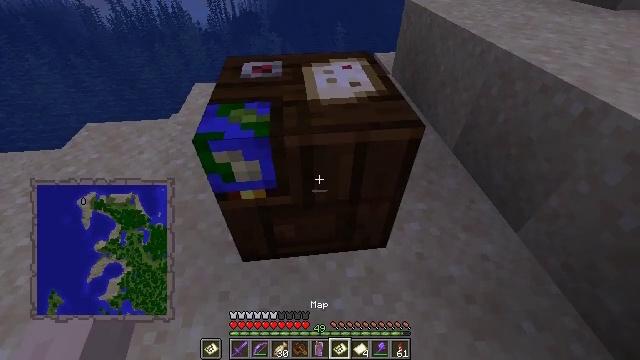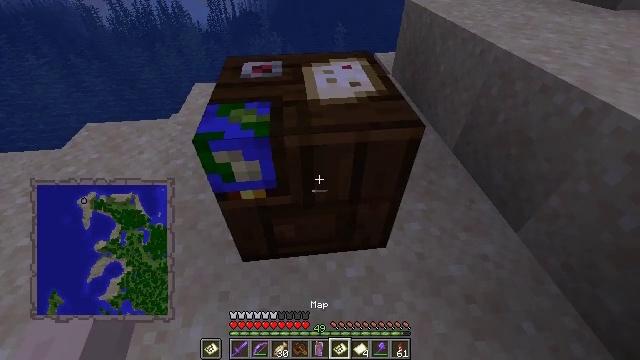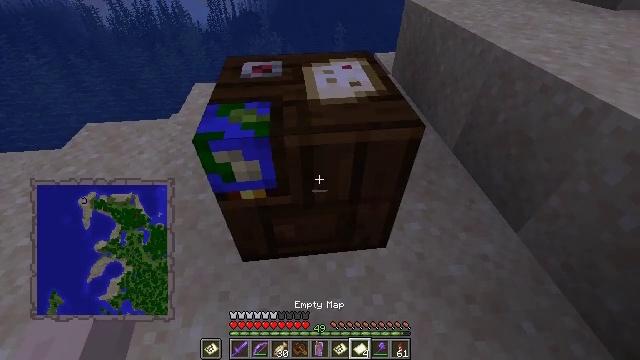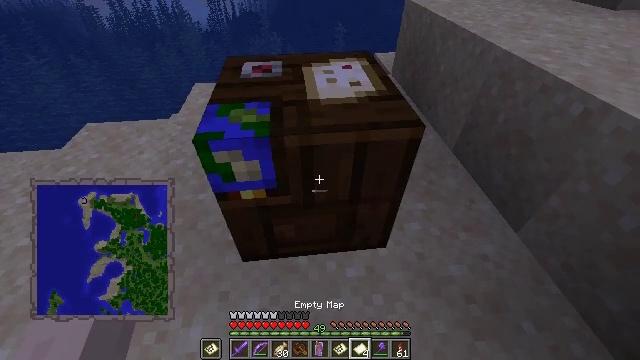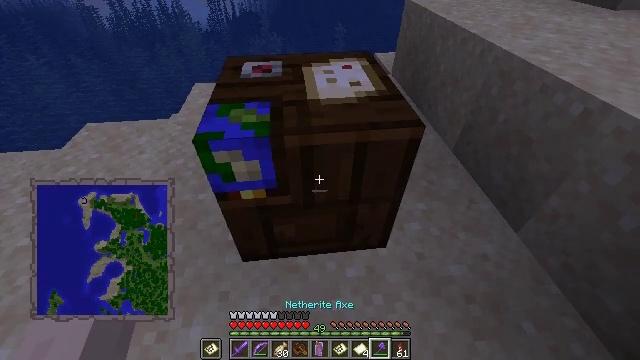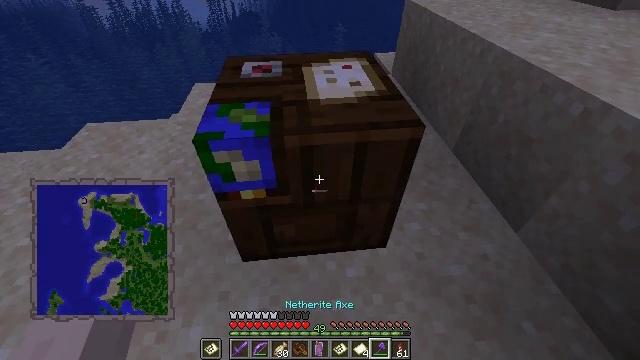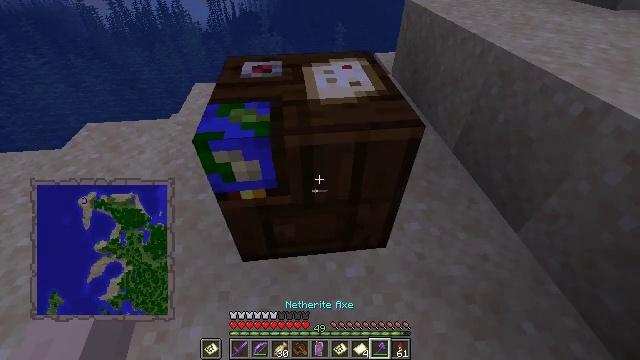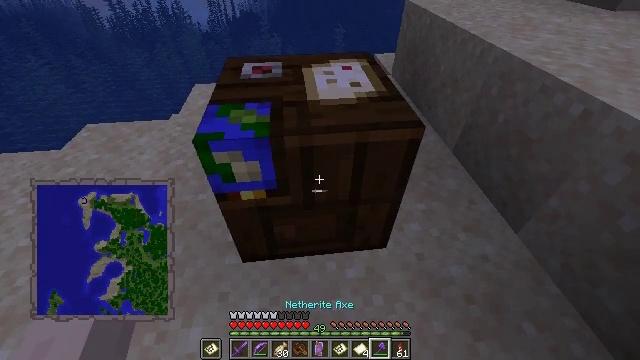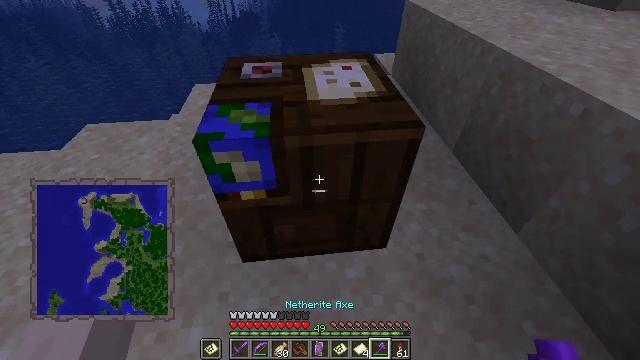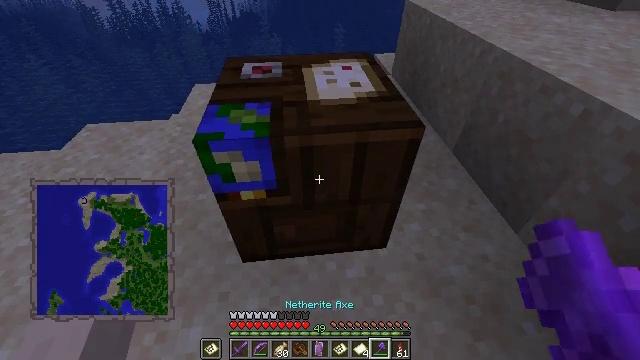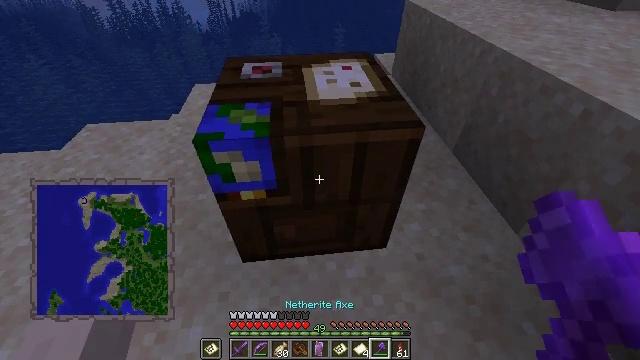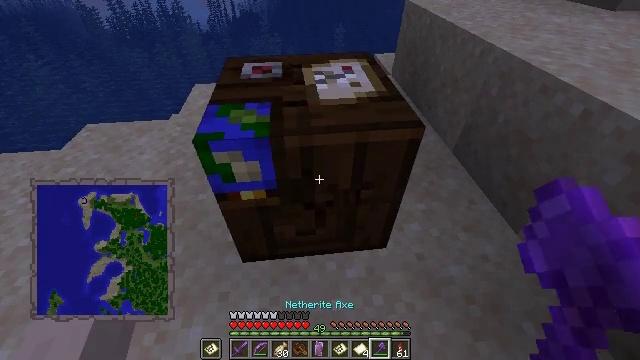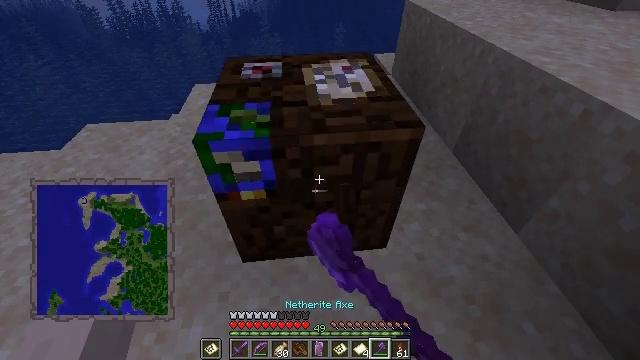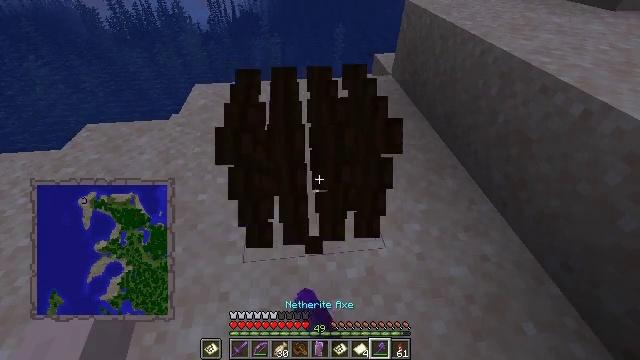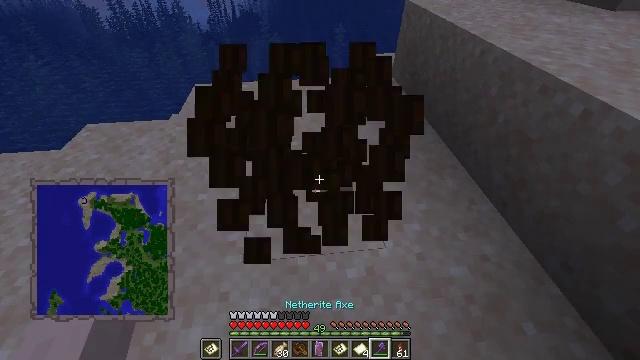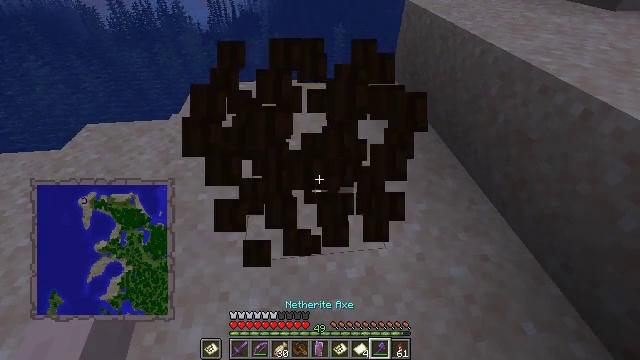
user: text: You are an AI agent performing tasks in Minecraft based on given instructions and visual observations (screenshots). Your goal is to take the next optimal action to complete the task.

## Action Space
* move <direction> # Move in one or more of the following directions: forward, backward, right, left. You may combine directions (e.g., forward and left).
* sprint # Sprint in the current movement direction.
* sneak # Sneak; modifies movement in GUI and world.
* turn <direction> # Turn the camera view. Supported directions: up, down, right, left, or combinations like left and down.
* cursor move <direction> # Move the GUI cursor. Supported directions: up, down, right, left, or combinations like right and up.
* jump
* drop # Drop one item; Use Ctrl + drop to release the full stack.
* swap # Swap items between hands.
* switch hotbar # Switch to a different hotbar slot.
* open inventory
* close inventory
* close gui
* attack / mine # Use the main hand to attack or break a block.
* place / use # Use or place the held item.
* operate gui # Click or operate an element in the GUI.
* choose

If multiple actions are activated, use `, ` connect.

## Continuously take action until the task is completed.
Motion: motion action
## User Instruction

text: Gather the cartography table from its current location.
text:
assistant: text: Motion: no_op
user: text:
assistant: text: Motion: no_op
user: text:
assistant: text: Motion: no_op
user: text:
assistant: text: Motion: no_op
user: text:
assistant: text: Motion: no_op
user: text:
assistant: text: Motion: no_op
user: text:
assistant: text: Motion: no_op
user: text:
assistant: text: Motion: no_op
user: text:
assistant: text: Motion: no_op
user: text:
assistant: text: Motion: no_op
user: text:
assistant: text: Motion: attack / mine
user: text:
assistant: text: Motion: attack / mine
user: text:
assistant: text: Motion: attack / mine
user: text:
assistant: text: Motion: attack / mine
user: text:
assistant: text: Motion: attack / mine
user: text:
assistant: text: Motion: attack / mine
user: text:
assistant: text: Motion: no_op
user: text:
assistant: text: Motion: no_op